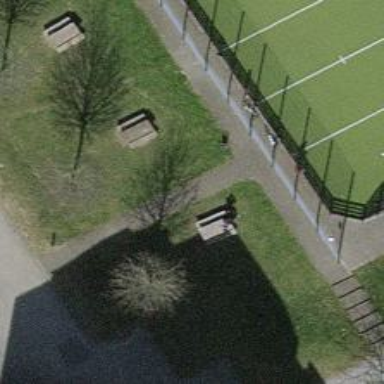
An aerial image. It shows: Picnic table located in leisure land area.